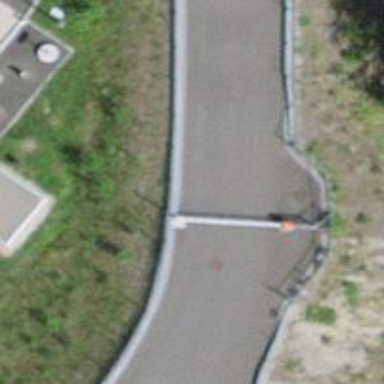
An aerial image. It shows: Lift gate barrier.